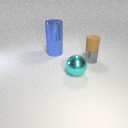
small gray metal cylinder to the right of large blue rubber cylinder